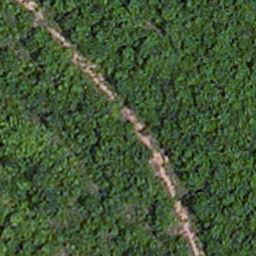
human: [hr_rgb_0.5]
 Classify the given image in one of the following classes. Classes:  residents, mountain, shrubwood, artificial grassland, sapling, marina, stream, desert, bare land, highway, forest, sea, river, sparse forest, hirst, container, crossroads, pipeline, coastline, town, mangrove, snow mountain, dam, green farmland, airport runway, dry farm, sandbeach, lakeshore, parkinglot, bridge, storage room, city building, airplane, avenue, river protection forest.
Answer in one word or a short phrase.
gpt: avenue